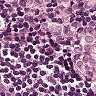
Metastatic tissue present: yes